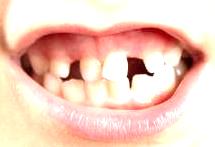
Condition: hypodontia